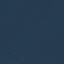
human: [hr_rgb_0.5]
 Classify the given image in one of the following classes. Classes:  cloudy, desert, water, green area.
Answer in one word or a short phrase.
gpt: water